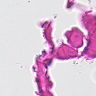
Metastatic tissue present: no